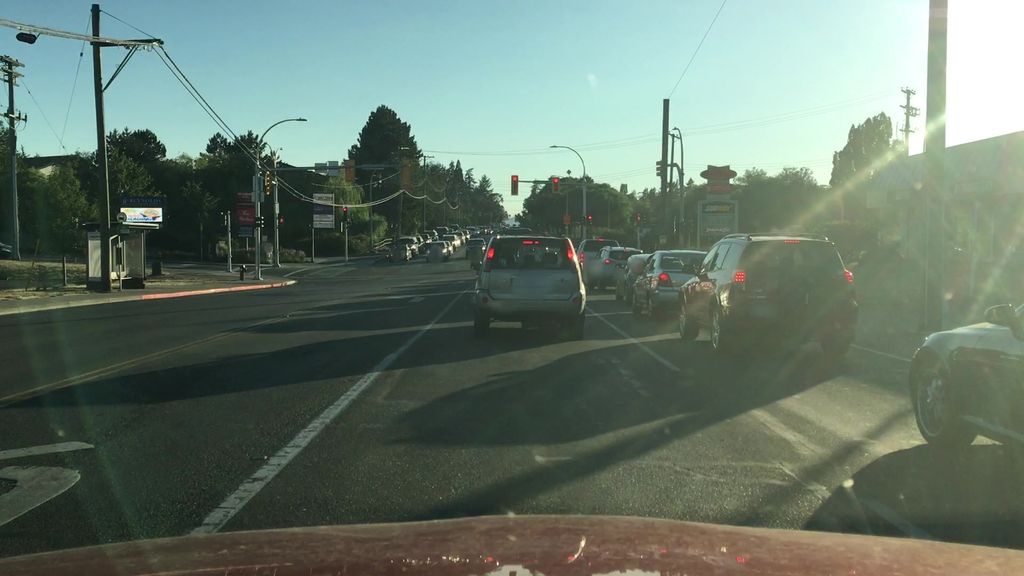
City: victoria